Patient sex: M
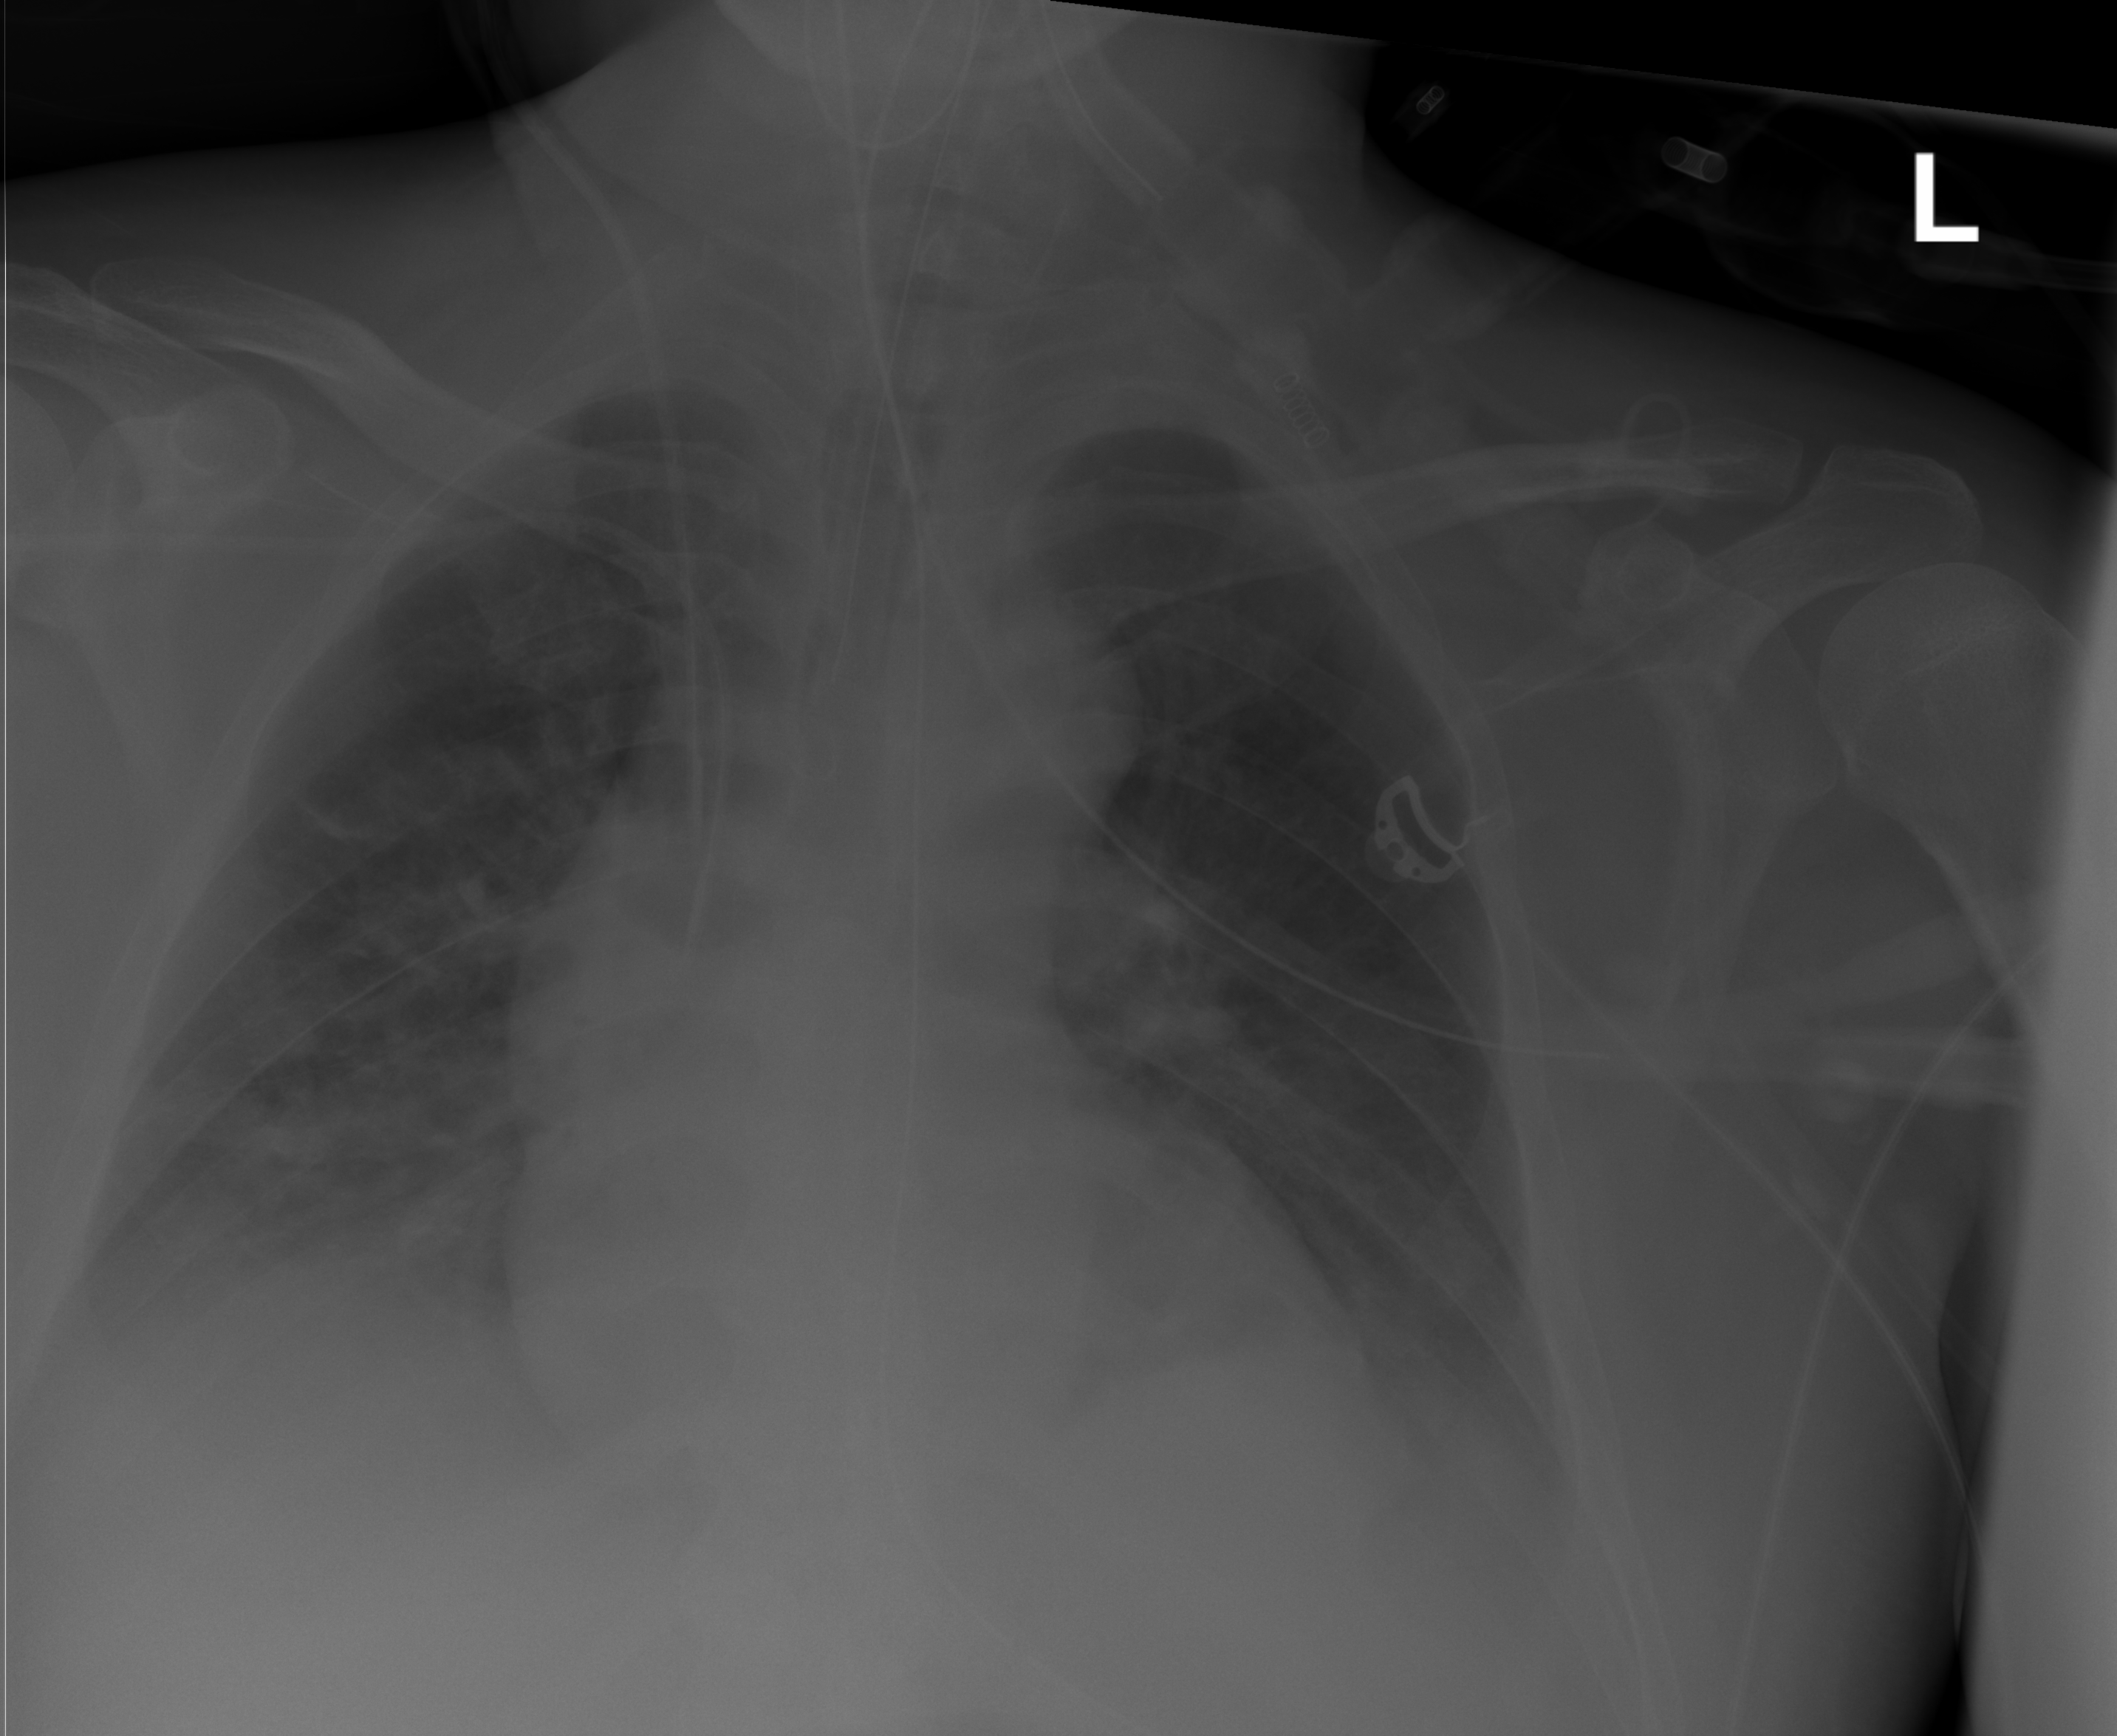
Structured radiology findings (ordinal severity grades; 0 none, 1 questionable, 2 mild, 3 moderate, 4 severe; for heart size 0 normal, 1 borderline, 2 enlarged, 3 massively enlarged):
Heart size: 0
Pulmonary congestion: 0
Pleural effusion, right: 2
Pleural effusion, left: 2
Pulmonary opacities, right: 0
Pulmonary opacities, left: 0
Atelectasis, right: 2
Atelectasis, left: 2